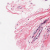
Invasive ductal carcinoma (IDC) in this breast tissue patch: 0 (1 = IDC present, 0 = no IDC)